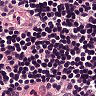
Metastatic tissue present: no